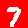
Digit: 7